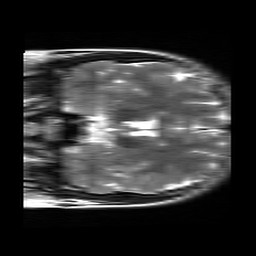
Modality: T2w
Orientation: coronal
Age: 20
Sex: female
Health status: healthy
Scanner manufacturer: siemens
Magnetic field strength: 3 T
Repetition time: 4.01 s
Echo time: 0.116 s